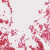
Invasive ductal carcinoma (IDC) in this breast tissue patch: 0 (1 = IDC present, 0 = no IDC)